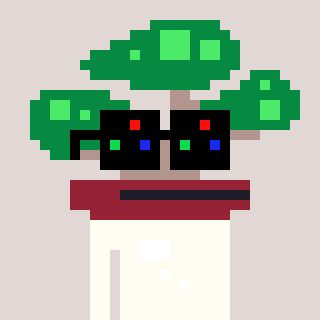
a pixel art character with square black sunglasses, a bonsai-shaped head and a grayscale-colored body on a warm background